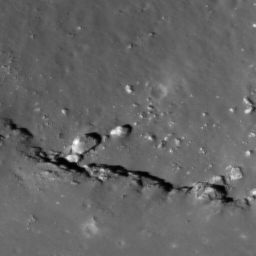
Pit: Copernicus LB3
Host crater: Copernicus
Host type: impact_melt
Lunar coordinates: latitude 10.095, longitude 339.923